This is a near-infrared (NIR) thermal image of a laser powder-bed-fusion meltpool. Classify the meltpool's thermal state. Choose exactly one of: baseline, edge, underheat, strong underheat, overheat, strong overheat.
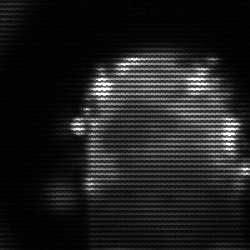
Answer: baseline